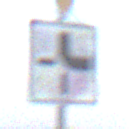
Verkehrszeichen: VerlaufVorfahrtsstrasse4
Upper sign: VorfahrtGewaehren
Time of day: SunriseSunset
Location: Outdoor (Nature)
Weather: PartlyCloudy
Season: NotSpecified
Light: Natural